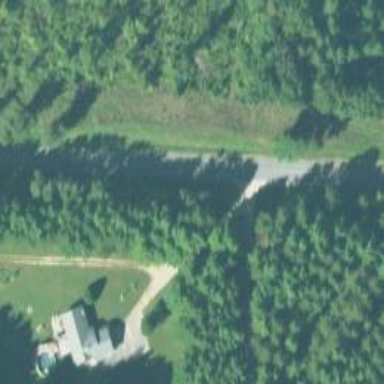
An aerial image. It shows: Secondary road.